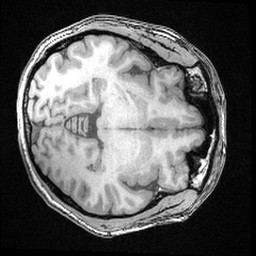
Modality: T1w
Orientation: axial
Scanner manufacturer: ge
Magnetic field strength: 3 T
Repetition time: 0.008572 s
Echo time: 0.003384 s